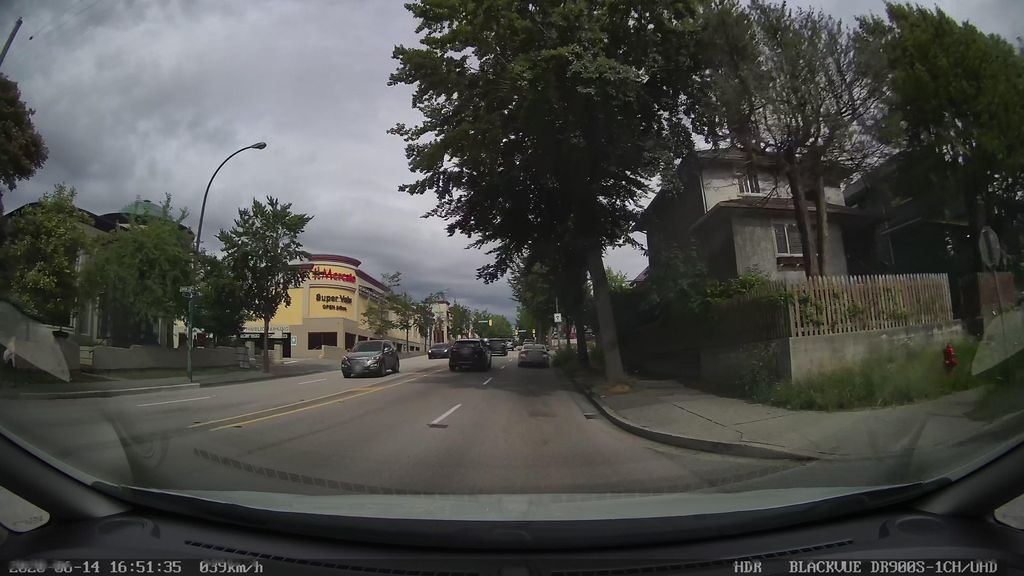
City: vancouver